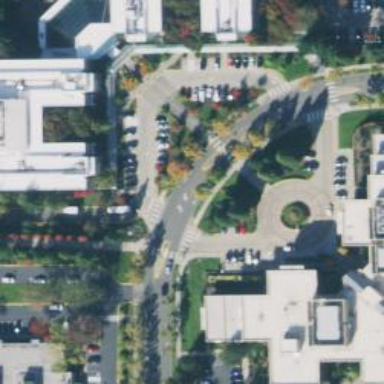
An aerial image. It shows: Marked zebra crossing on asphalt footway.